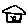
Label: house